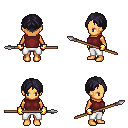
a pixel art fantasy rpg character, female body template, human, tanned skin, maroon sleeveless shirt, white pants, raven parted hairstyle, gold gloves, spear, four views (front, back, left, right), 2x2 character sprite sheet, small pixel art, hard edges, no anti-aliasing